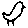
Label: bird